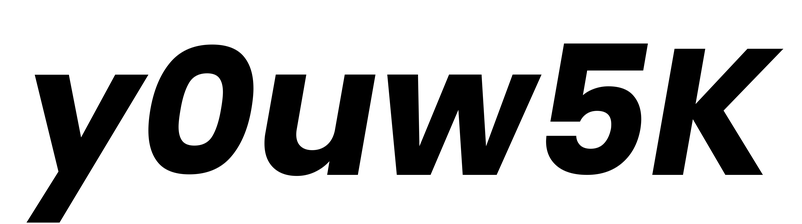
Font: Poppins-BoldItalic